Field crop: maize
Growth stage: 2
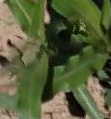
Species: maize